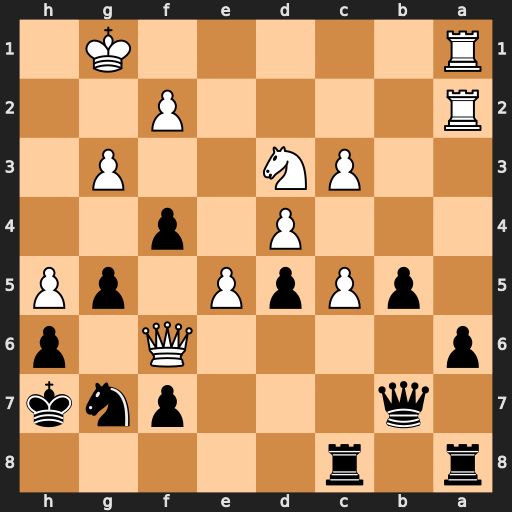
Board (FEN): r1r5/1q3pnk/p4Q1p/1pPpP1pP/3P1p2/2PN2P1/R4P2/R5K1
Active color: b
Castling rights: -
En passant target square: -
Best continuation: Rc6 Qd6 Rxd6